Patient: sex F, age 59
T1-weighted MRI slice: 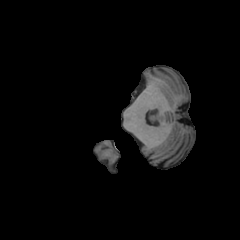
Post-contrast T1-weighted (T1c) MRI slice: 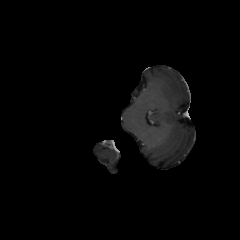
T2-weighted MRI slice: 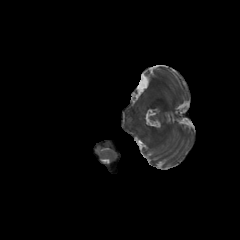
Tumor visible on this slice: no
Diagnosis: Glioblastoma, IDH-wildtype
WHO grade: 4